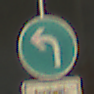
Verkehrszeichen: VorgeschriebeneFahrtrichtungLinks
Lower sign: BesondereFahrzeugeUndTransportgueter7
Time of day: Midday
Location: Outdoor (Urban)
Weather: Clear
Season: NotSpecified
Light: Natural